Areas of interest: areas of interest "Library"
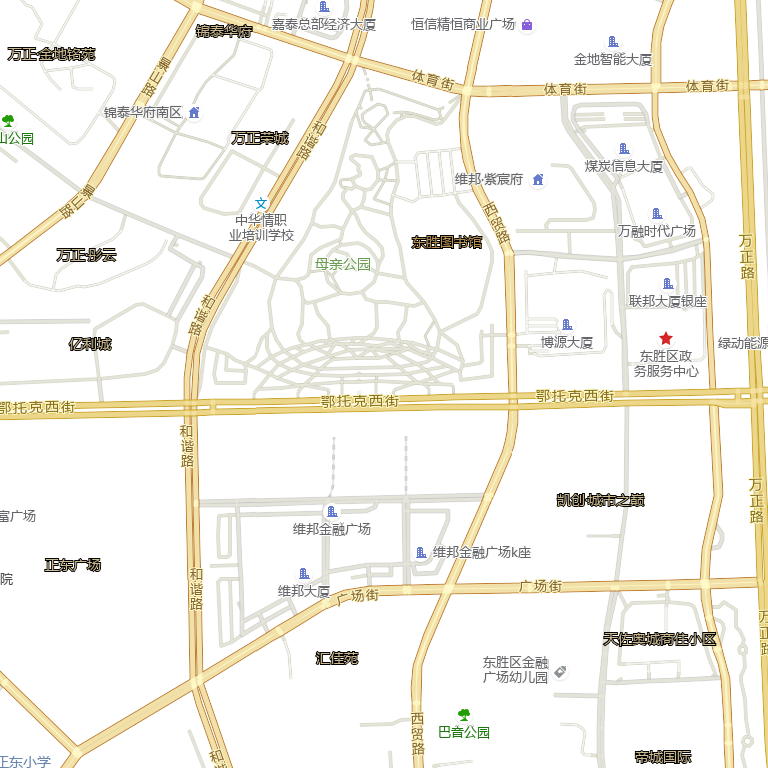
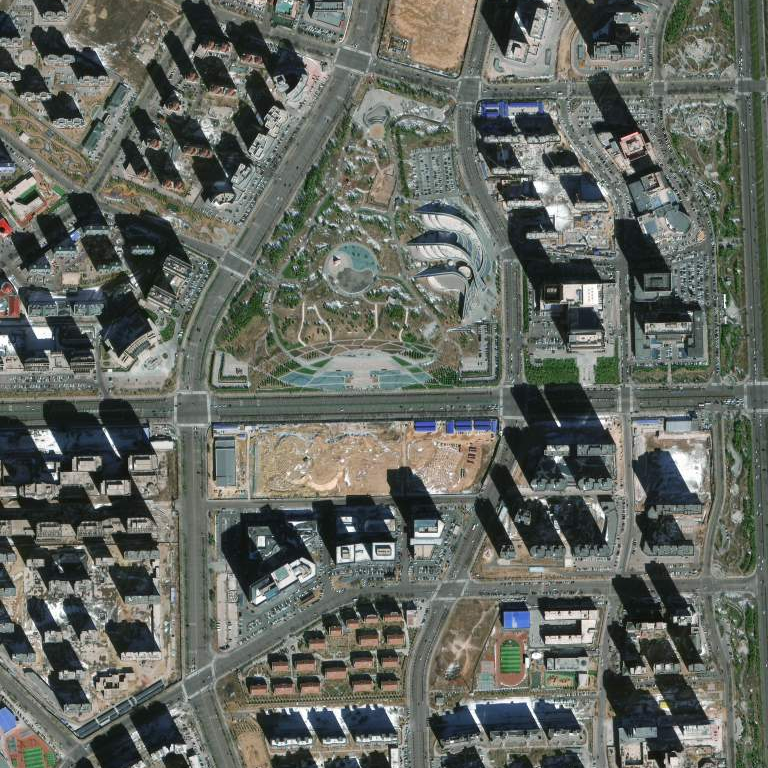